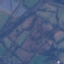
Label: Pasture